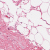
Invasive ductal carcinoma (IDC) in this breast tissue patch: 0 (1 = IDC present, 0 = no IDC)